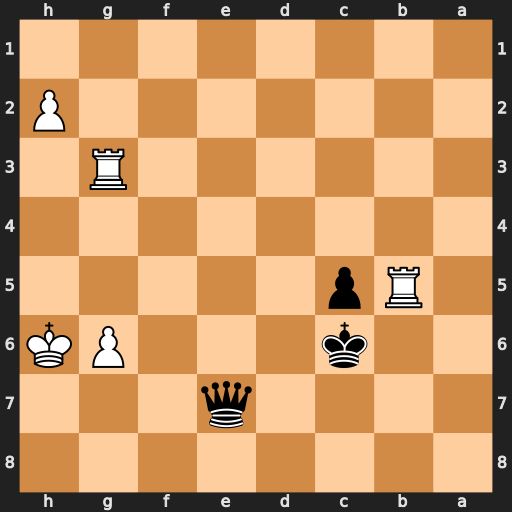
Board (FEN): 8/4q3/2k3PK/1Rp5/8/6R1/7P/8
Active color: b
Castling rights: -
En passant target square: -
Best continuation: Qh4+ Kg7 Kxb5